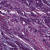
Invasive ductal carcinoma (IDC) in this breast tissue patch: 1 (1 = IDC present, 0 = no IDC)